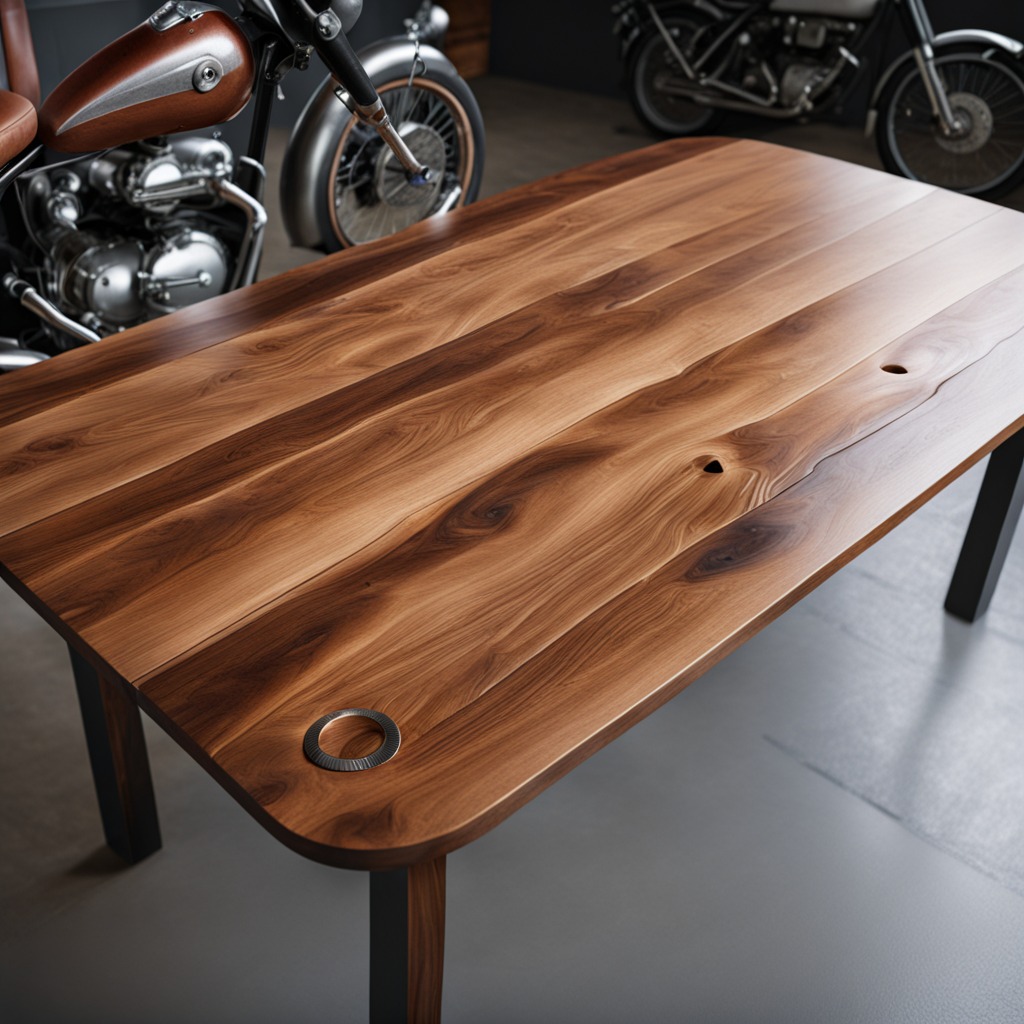
A flat metal washer lies on the wooden table.